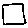
Label: square